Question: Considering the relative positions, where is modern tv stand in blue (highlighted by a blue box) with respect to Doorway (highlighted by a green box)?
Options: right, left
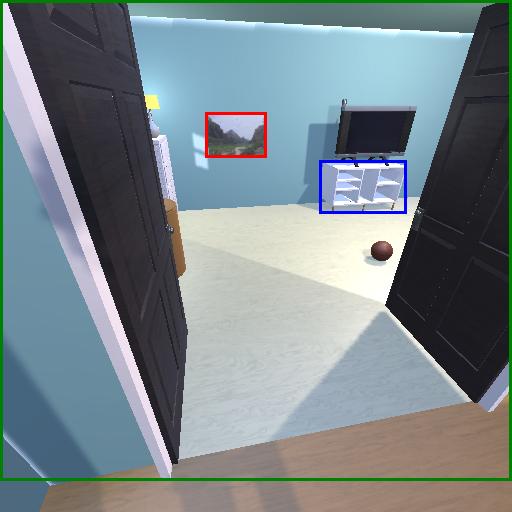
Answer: right